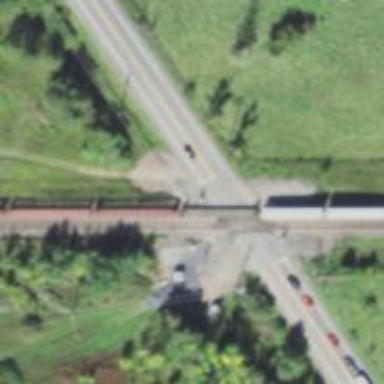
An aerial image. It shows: Level crossing along the railway.